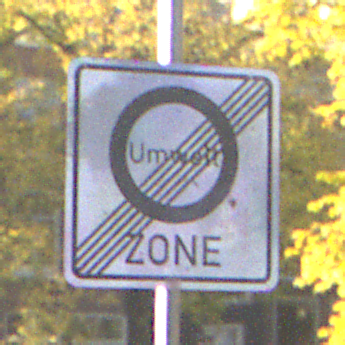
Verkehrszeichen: EndeUmweltzone
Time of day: SunriseSunset
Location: Outdoor (Urban)
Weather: PartlyCloudy
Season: Autumn
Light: Natural